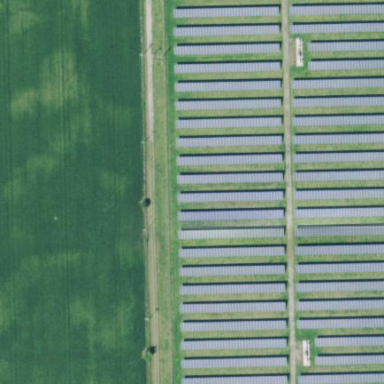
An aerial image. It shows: Solar power plant enclosed by fence. The plant generates electricity using photovoltaic technology.